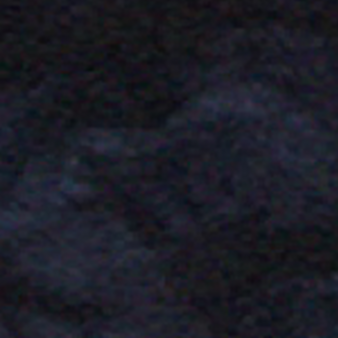
Label: other